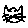
Label: cat